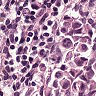
Metastatic tissue present: yes